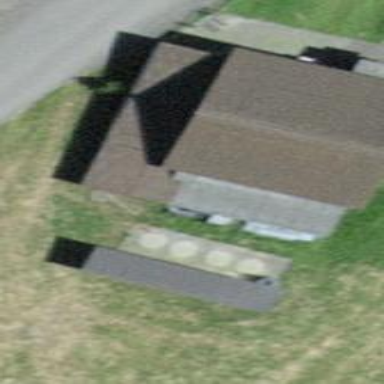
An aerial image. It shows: Barn.